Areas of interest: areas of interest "Industrial"
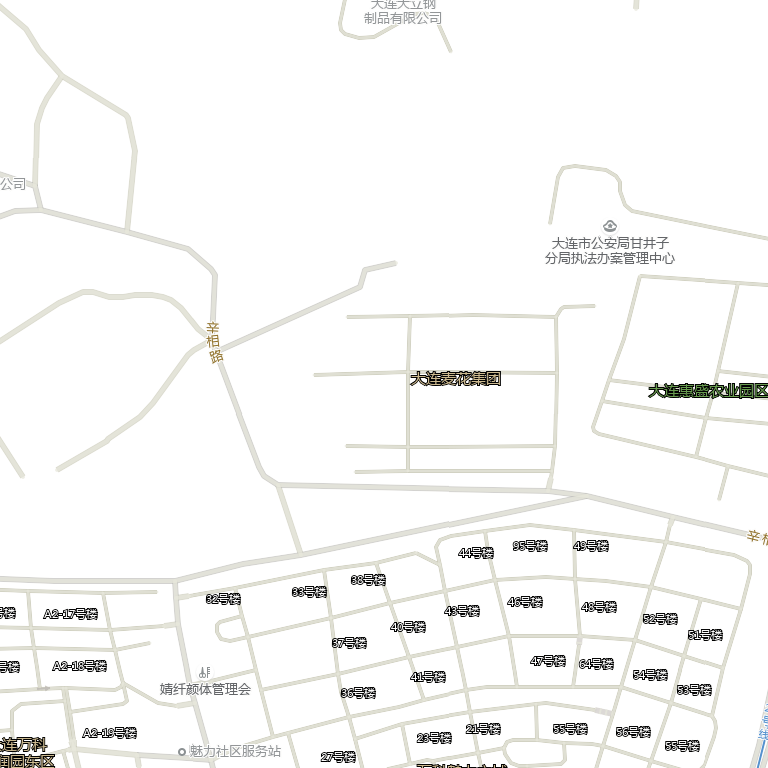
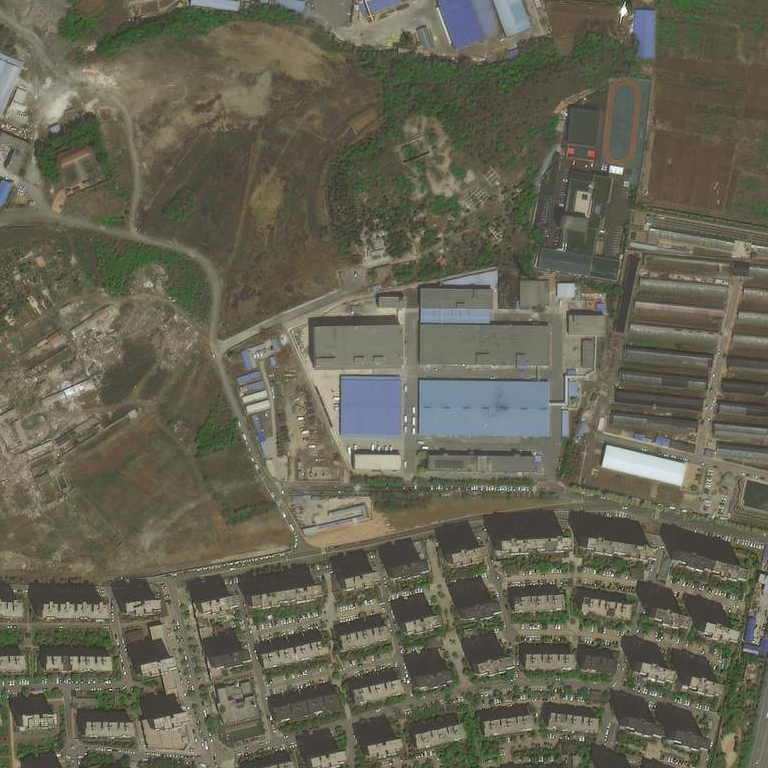